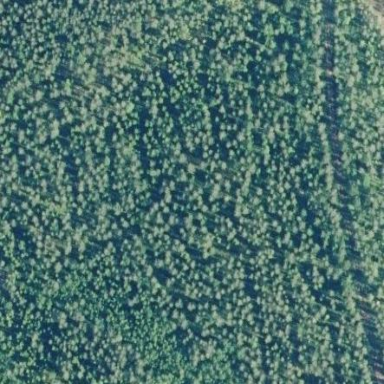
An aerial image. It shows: Swamp in wetland area.